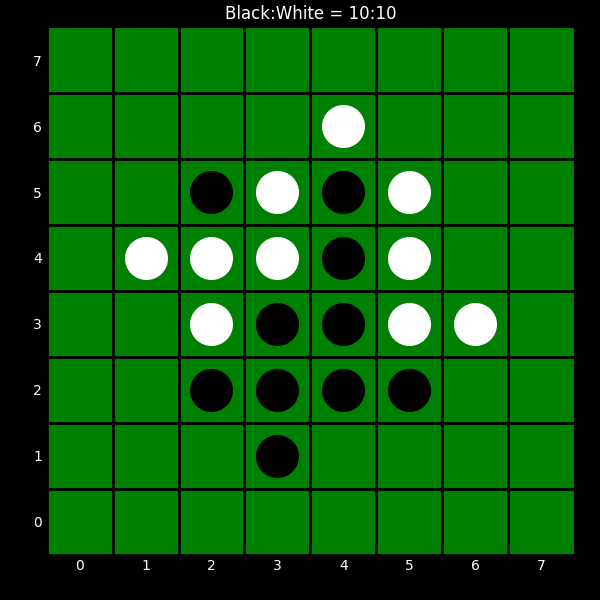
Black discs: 10
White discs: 10